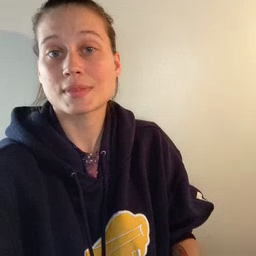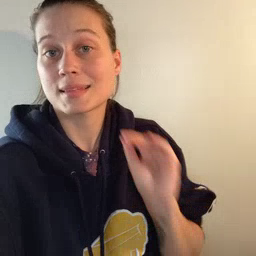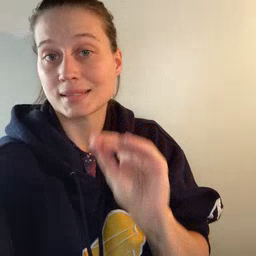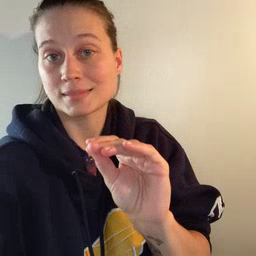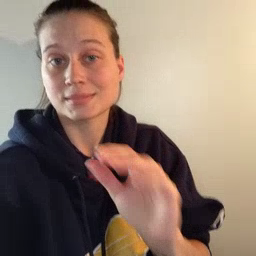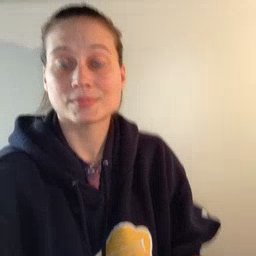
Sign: kiss